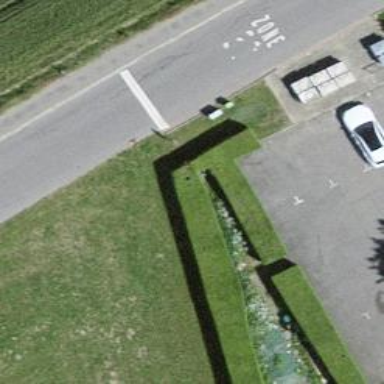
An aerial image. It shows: Hedge acting as barrier.